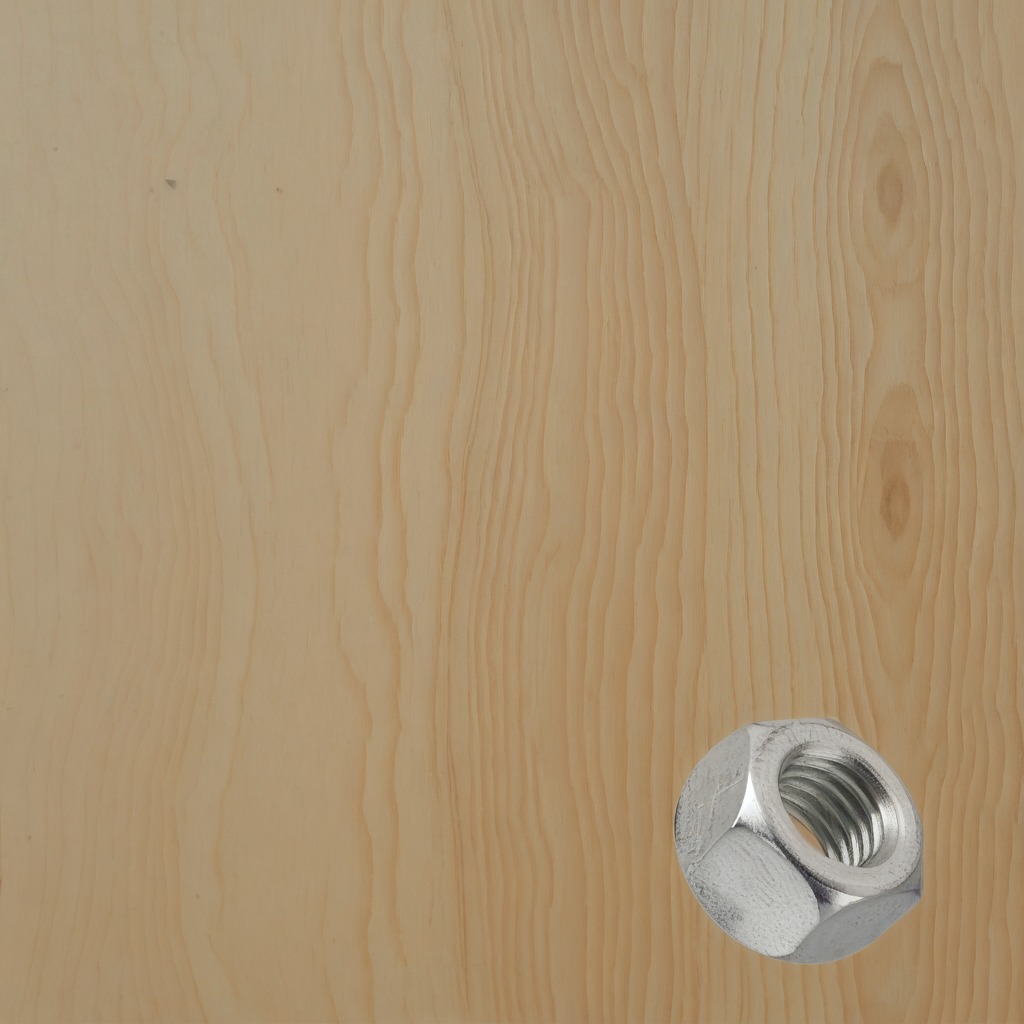
A metal nut is lying on the plywood surface.